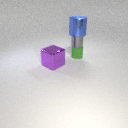
small gray metal cylinder above small green rubber cylinder